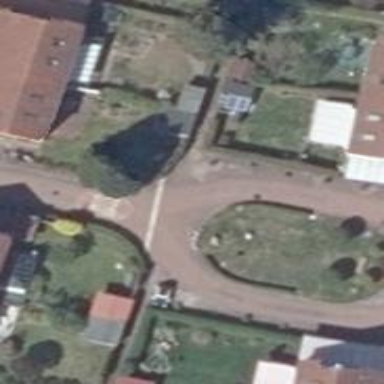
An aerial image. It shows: Residential road without sidewalk.